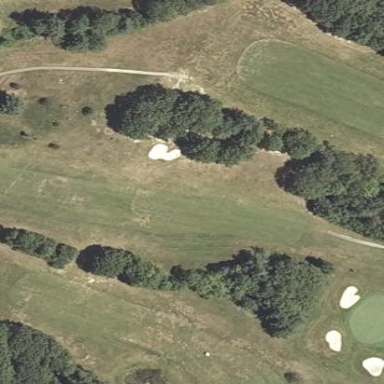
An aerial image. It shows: Well-maintained grassy area known as fairway on golf course.